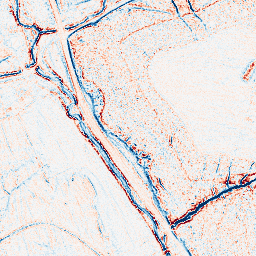
Category: edge_preserving
Decomposition family: anisotropic_diffusion
Decomposition parameters: iterations: 5
kappa: 50
gamma: 0.15
Upsampling method: bicubic
Upsampling parameters: scale: 4
Upsampling scale: 4